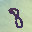
Label: 8